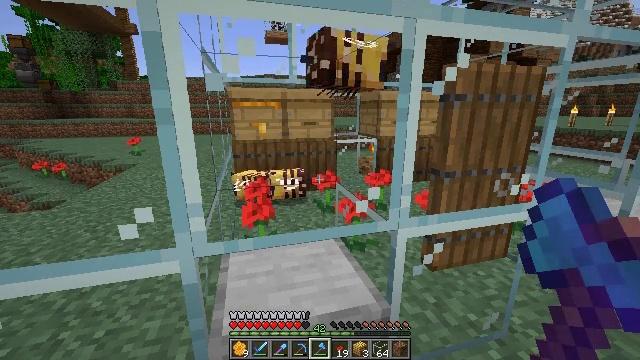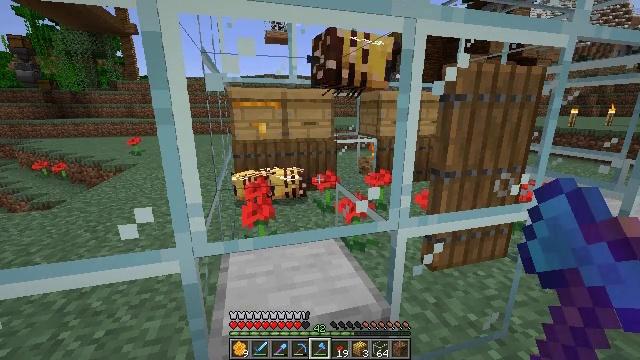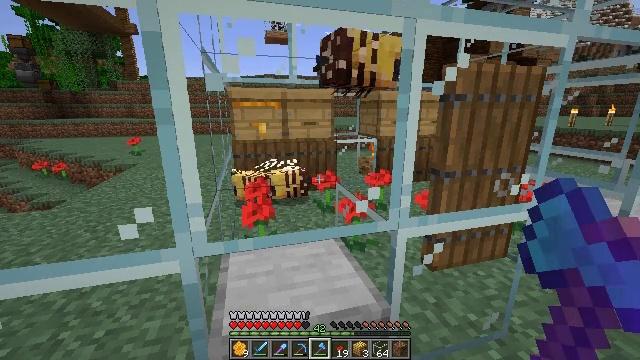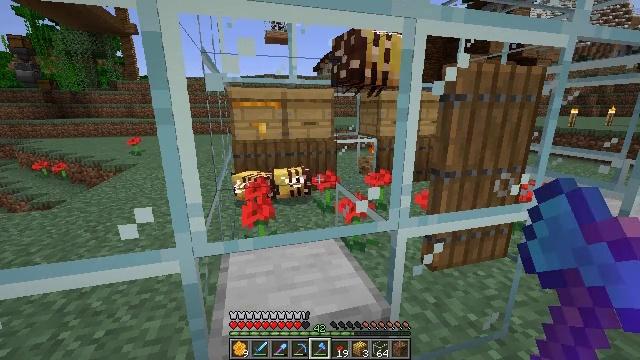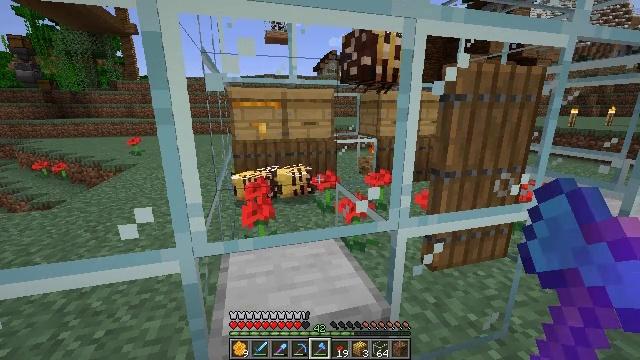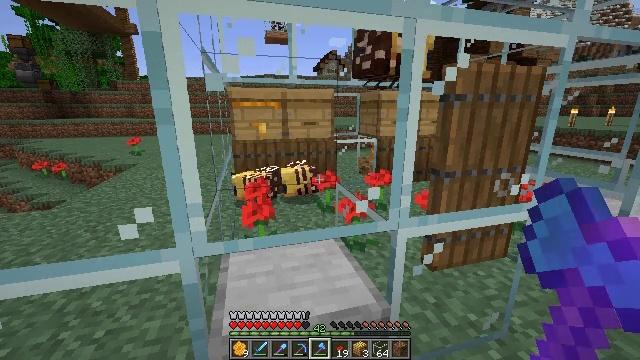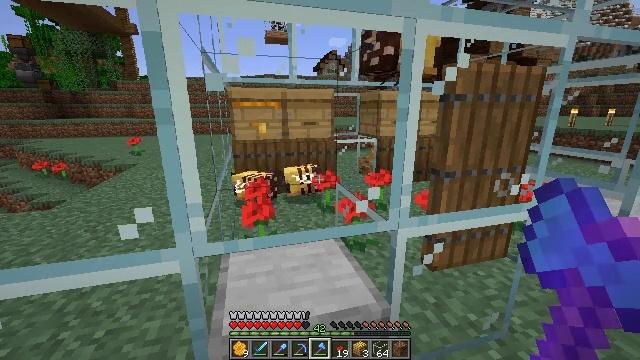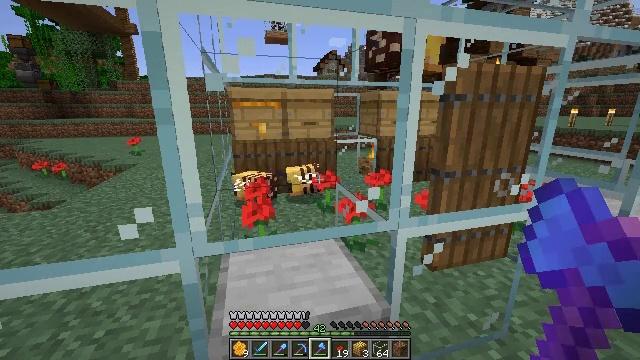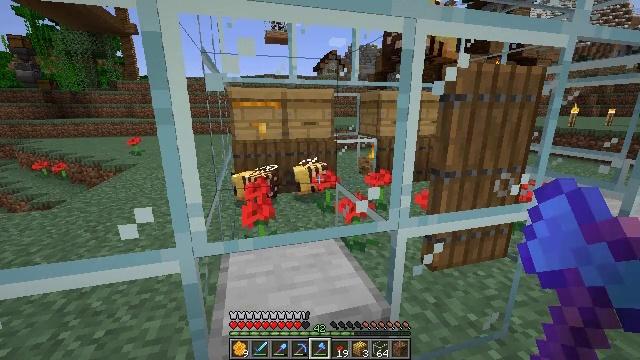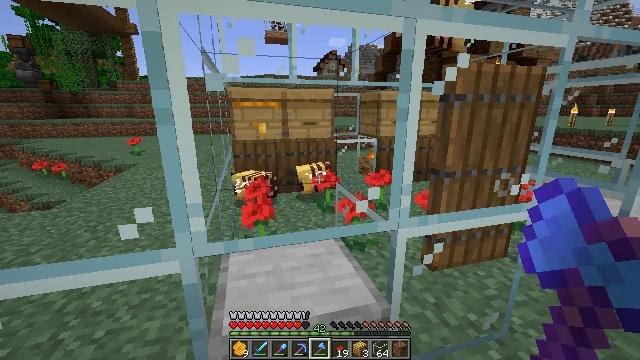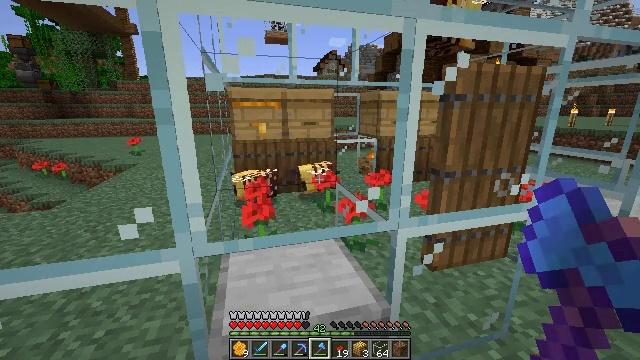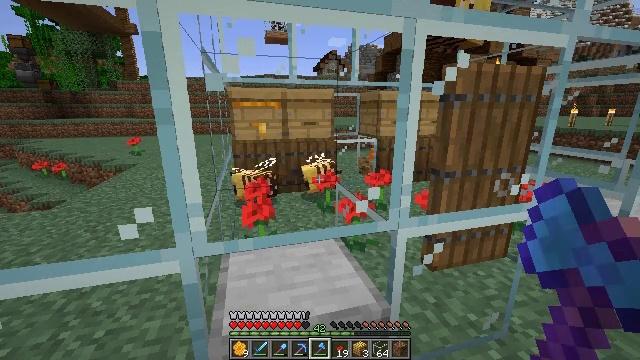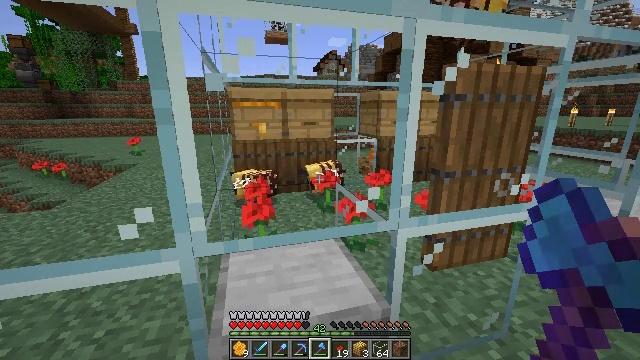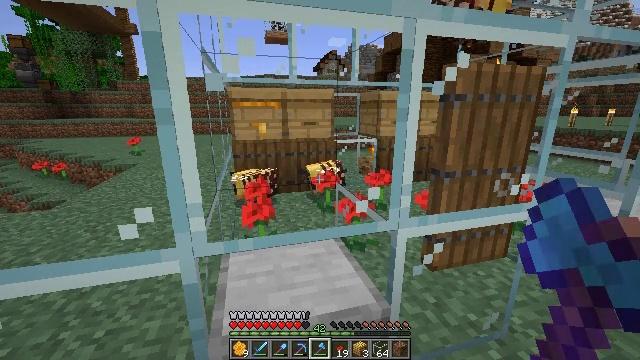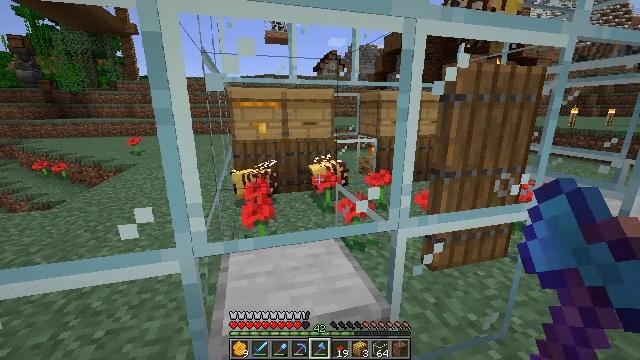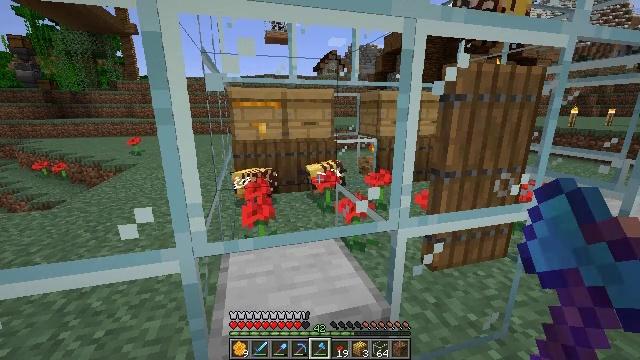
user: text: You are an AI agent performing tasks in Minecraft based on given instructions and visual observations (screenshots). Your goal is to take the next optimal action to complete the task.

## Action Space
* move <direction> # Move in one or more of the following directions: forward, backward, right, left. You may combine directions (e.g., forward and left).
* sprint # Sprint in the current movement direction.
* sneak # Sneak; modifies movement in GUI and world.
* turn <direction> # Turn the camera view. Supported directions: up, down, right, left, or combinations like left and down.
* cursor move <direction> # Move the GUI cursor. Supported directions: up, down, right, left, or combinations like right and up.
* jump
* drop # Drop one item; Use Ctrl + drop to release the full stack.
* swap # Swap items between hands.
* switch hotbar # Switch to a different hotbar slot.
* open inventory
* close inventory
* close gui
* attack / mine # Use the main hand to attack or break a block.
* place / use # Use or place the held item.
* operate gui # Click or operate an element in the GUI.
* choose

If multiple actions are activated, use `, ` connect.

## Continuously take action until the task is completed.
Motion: motion action
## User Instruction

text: Collect the poppy by clicking on it.
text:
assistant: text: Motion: attack / mine
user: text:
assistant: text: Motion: attack / mine
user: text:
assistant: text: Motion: attack / mine
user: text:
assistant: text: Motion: attack / mine
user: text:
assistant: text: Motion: attack / mine
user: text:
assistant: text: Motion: attack / mine
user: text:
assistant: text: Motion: attack / mine
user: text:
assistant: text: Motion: attack / mine
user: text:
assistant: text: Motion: attack / mine
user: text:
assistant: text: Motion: attack / mine
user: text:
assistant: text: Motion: attack / mine
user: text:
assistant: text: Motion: attack / mine
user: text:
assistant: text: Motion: attack / mine
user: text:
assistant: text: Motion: attack / mine
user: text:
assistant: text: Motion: attack / mine
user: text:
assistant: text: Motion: attack / mine
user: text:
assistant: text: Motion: attack / mine
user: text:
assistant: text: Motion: attack / mine
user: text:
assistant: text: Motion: attack / mine
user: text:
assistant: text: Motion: attack / mine
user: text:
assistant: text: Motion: attack / mine
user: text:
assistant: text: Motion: attack / mine
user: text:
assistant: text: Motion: attack / mine
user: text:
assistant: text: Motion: attack / mine
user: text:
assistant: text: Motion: attack / mine
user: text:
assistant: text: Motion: attack / mine
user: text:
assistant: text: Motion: attack / mine
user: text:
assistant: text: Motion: attack / mine
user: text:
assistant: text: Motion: attack / mine
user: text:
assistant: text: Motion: attack / mine